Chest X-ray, PA view. Patient: 60 years old, sex M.
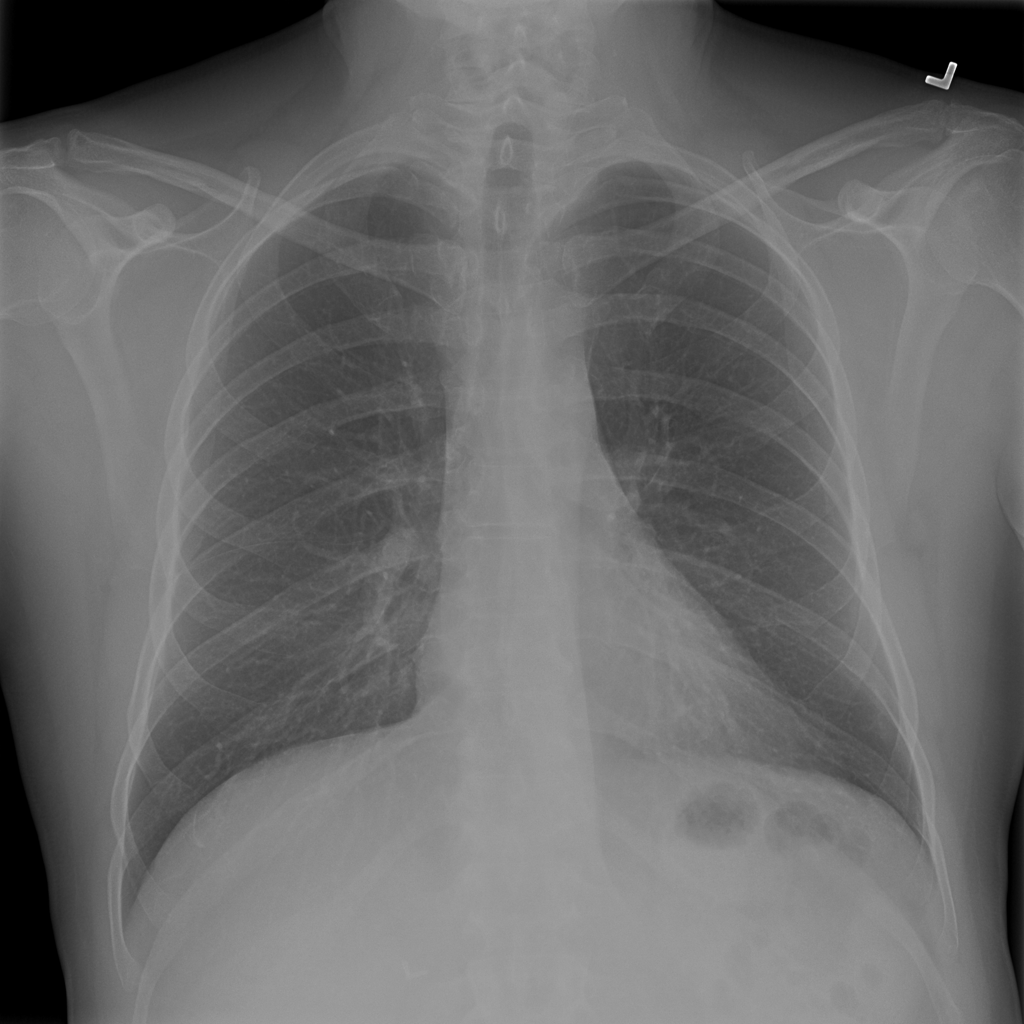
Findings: No Finding